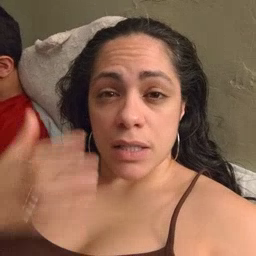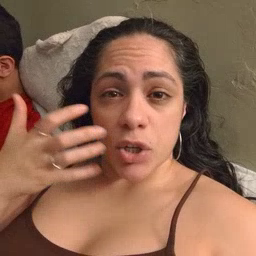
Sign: tiger